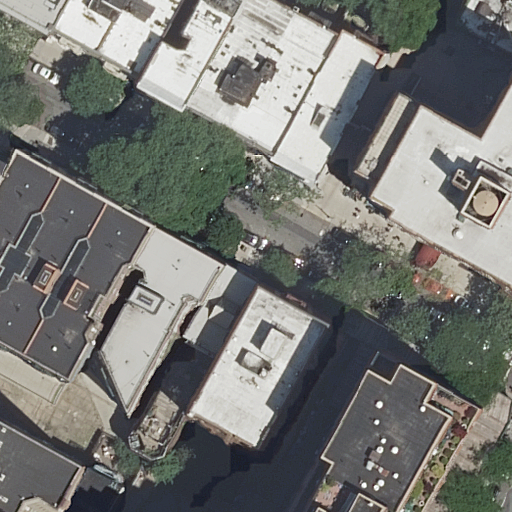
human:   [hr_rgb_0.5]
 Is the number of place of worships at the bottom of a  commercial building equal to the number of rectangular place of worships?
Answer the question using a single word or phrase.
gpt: no

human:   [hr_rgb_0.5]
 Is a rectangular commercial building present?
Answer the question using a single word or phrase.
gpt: no

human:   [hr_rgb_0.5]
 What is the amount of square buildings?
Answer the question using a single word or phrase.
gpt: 0

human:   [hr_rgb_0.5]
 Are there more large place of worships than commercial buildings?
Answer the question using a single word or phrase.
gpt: no

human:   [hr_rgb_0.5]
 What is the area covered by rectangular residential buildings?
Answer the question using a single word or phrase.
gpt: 1992m2

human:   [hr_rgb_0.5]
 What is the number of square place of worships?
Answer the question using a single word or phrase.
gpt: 0

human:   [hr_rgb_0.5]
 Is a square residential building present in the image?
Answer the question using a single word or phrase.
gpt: no

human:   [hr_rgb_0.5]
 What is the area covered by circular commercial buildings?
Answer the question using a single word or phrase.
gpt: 0m2

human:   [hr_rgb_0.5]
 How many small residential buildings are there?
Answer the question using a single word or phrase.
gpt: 3

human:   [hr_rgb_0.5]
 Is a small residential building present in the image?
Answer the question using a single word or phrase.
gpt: yes

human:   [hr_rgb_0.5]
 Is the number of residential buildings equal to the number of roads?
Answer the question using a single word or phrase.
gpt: no

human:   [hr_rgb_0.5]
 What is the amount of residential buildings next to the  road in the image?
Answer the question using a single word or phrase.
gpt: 17

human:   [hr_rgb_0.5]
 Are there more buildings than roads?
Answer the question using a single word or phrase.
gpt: yes

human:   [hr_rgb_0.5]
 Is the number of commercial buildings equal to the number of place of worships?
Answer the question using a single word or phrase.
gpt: no

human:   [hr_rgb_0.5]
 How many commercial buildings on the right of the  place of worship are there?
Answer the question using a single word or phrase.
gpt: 0

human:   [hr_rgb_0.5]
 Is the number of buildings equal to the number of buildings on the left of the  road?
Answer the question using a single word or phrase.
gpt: no

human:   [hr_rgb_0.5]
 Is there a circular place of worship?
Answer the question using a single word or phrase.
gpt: no

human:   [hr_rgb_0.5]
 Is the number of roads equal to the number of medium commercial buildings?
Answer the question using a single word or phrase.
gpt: no

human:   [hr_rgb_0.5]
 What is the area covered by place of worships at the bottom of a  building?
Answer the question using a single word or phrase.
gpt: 0m2

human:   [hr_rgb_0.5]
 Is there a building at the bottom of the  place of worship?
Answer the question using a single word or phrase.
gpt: yes

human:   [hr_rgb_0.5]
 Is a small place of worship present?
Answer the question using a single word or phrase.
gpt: yes

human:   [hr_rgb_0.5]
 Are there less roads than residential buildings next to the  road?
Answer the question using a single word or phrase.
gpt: yes

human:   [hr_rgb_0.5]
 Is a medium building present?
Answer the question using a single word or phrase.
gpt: yes

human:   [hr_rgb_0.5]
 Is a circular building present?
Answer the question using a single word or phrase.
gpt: no

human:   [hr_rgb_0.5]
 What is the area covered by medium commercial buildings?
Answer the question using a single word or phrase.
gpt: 0m2

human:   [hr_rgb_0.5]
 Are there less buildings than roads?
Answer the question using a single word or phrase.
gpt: no

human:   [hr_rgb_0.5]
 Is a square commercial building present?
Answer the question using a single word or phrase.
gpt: no

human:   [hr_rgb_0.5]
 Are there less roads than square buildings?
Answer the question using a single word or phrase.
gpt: no

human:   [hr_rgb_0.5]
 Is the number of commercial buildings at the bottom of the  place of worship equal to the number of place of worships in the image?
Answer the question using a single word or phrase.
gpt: no

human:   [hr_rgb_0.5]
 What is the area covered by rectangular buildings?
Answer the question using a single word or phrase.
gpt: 1992m2

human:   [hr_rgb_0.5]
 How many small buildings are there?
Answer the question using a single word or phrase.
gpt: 3

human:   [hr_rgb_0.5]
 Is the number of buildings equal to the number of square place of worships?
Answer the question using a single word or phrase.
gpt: no

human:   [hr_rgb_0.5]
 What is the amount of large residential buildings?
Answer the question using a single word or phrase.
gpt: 3

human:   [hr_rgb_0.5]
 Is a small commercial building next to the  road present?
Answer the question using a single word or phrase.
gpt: no

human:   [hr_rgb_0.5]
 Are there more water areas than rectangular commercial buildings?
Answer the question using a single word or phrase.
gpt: no

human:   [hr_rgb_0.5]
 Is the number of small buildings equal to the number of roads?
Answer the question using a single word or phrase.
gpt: no